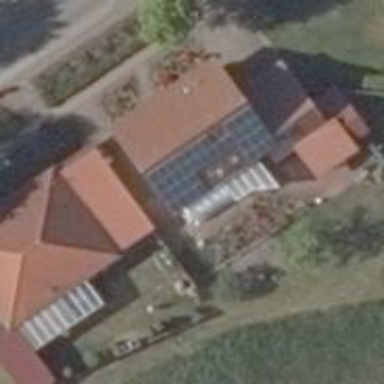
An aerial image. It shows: Solar photovoltaic panel generating electricity through small installation.